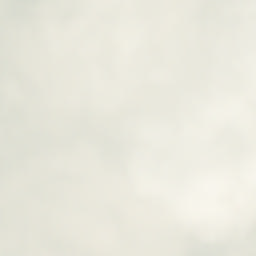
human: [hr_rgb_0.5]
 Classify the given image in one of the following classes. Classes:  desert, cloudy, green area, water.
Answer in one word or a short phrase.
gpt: cloudy